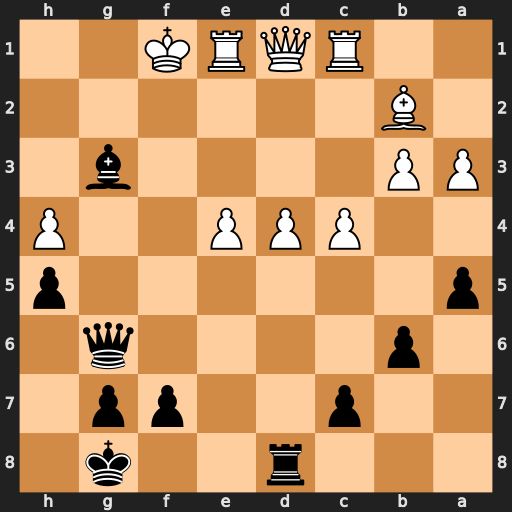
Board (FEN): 3r2k1/2p2pp1/1p4q1/p6p/2PPP2P/PP4b1/1B6/2RQRK2
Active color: b
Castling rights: -
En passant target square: -
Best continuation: Qf6+ Ke2 Qf2+ Kd3 Qxb2